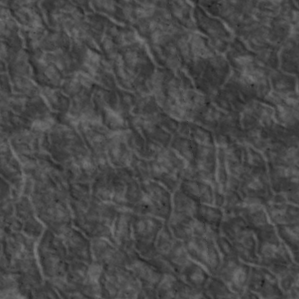
Label: non_frost